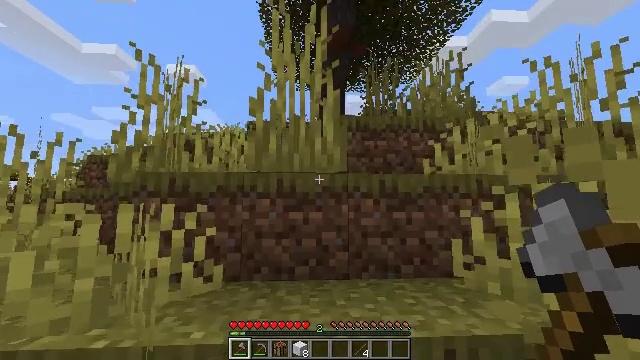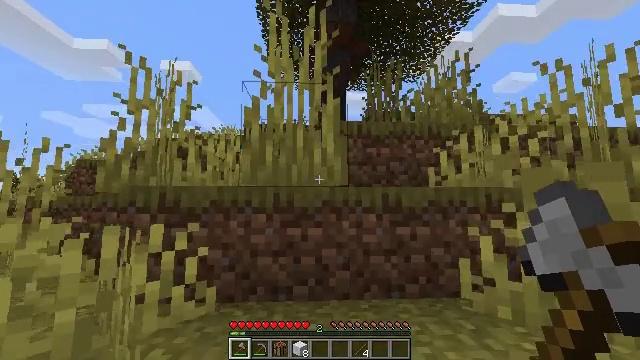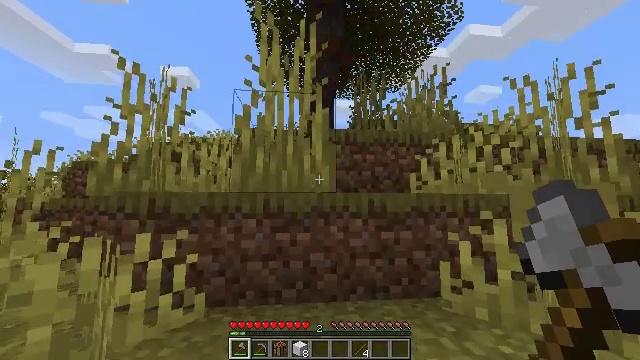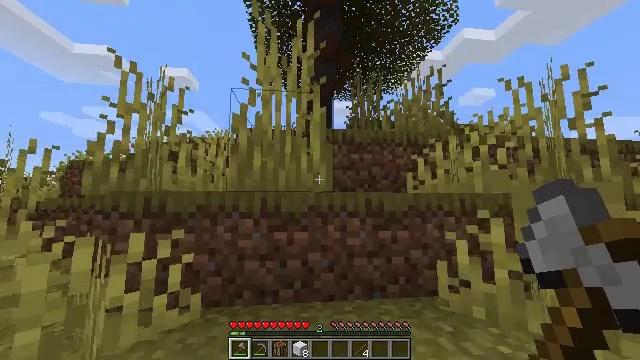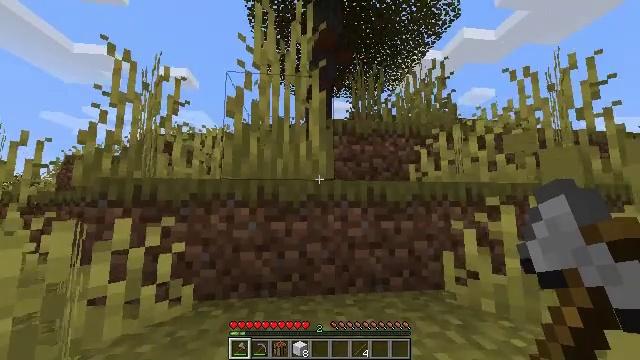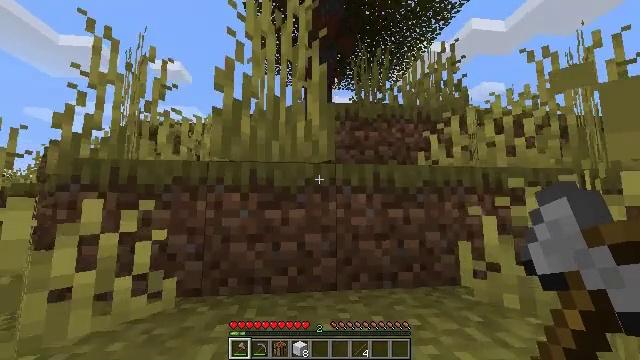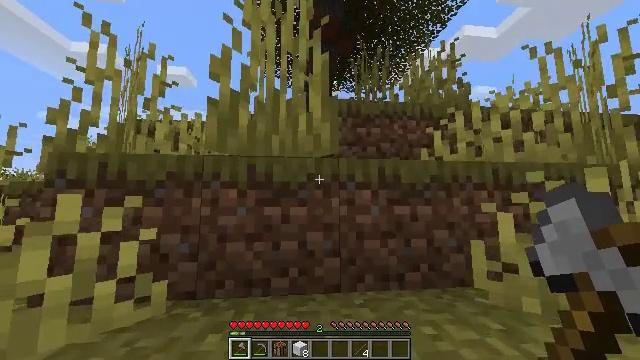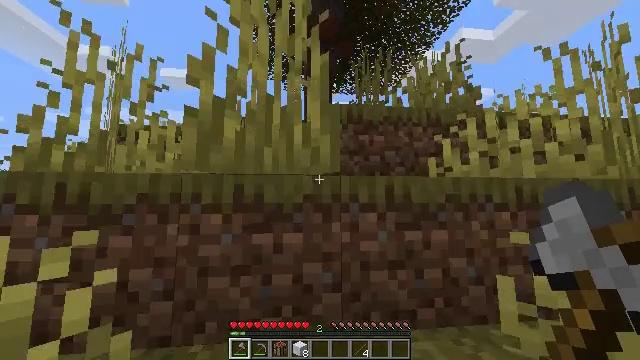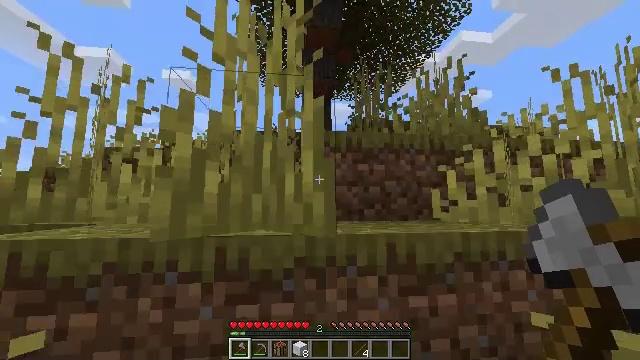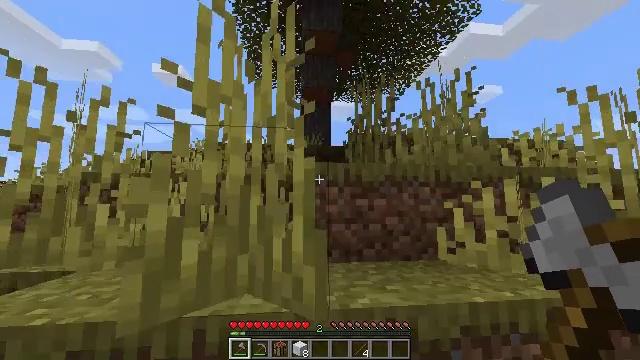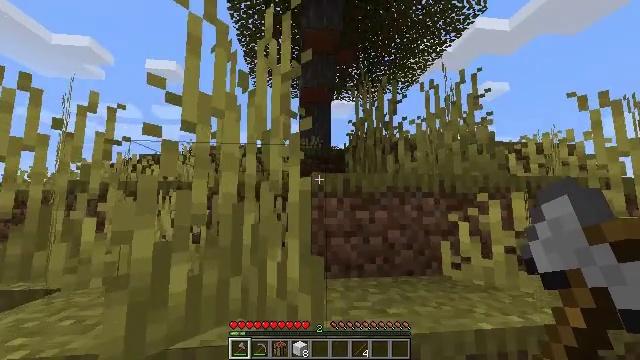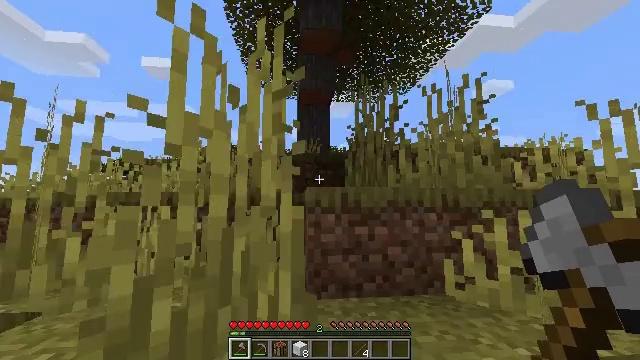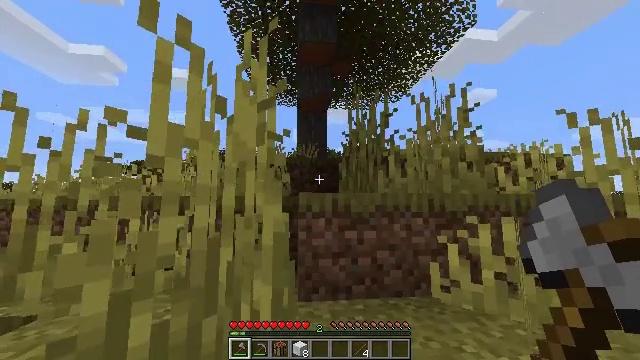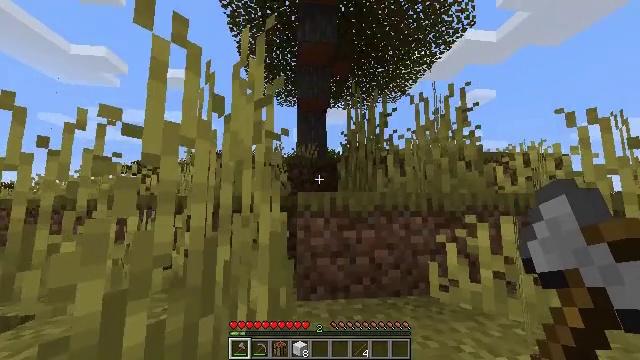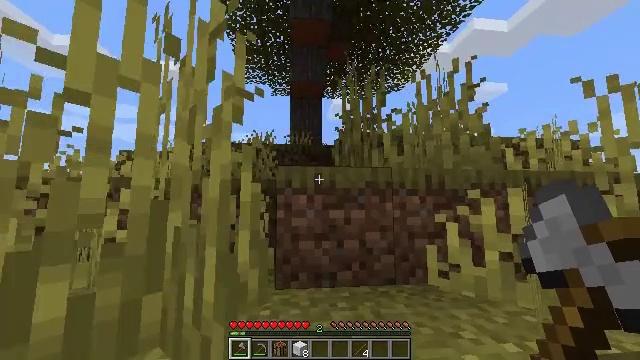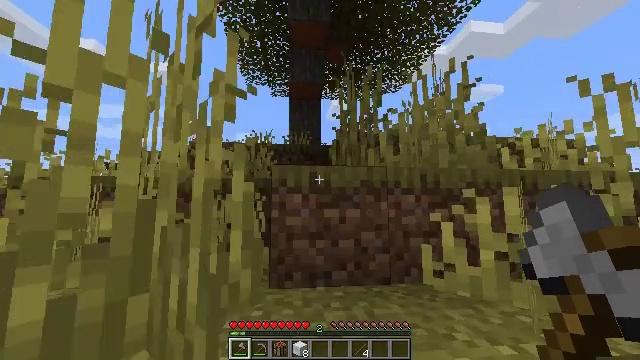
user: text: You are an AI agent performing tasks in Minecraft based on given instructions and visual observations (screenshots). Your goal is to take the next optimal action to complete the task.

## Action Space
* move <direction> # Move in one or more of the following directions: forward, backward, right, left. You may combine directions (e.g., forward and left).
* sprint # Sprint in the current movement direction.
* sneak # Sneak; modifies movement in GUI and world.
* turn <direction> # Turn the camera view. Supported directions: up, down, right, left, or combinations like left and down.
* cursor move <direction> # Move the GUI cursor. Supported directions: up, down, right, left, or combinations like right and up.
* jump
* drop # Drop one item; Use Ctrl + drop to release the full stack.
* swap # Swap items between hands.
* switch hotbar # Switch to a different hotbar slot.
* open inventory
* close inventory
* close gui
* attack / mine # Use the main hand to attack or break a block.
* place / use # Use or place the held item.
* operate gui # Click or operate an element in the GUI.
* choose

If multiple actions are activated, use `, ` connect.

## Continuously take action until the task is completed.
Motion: motion action
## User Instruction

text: Break the acacia log from the tree.
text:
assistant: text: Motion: move forward, sprint, jump
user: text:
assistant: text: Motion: move forward, sprint, turn right, jump
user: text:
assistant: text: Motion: move forward, sprint, jump
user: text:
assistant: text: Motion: move forward, sprint, jump
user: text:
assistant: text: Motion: move forward, sprint, jump
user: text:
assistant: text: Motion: move forward, sprint, jump
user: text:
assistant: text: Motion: move forward, sprint, jump
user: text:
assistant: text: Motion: move forward, sprint, jump
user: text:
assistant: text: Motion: move forward, sprint, jump
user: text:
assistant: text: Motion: move forward, sprint, jump
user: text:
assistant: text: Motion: move forward and move right, sprint, jump
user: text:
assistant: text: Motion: move forward and move right, sprint, jump
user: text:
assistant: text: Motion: move forward and move right, sprint, jump
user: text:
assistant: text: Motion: move forward and move right, sprint, jump
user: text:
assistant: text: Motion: move forward and move right, sprint, jump
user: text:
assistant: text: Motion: move forward, sprint, jump
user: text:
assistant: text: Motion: move forward, sprint, jump
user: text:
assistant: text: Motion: move forward, sprint, jump
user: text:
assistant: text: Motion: move forward, sprint, turn left, jump
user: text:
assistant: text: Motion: move forward, sprint, jump
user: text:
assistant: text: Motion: move forward, sprint, jump
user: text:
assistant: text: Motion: move forward, sprint, jump
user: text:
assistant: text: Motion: move forward, sprint, jump
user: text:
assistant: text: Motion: move forward, sprint, jump
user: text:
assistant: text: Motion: move forward, sprint, jump
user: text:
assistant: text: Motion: move forward, sprint, jump
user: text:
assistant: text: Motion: move forward, sprint, jump
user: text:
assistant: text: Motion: move forward, sprint, jump
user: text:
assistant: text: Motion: move forward, sprint, jump
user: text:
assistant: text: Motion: move forward, sprint, jump